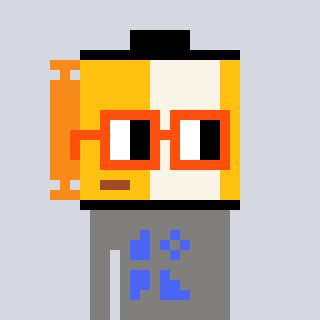
a pixel art character with square orange glasses, a film roll-shaped head and a bluegrey-colored body on a cool background